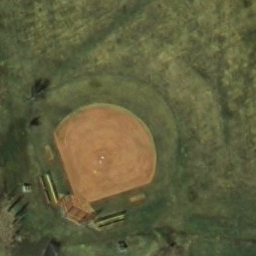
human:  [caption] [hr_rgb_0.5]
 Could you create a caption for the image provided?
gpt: This is a old baseball diamond .

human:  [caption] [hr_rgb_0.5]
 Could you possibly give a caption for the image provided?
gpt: It is a small old baseball diamond .

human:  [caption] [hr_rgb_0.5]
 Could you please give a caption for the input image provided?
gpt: This is a old baseball diamond .

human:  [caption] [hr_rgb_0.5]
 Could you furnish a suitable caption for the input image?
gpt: It is a small baseball diamond with sand and grass .

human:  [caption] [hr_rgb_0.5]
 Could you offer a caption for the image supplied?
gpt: This is a old baseball diamond .